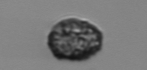
Label: Pseudochattonella_farcimen